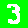
Digit: 3